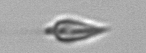
Label: Oxytoxum